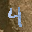
Label: 4